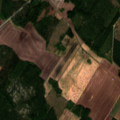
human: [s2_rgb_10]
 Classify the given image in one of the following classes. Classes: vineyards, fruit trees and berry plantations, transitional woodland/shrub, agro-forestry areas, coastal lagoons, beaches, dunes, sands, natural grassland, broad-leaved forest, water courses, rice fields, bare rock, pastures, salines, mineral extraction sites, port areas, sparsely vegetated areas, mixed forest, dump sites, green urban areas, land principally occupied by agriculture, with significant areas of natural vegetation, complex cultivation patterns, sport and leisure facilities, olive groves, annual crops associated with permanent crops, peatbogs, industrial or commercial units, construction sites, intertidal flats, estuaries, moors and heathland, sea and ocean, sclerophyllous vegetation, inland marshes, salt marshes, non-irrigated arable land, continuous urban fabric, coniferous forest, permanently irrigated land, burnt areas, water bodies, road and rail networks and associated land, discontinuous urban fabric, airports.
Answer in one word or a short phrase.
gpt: non-irrigated arable land, land principally occupied by agriculture, with significant areas of natural vegetation, coniferous forest, mixed forest